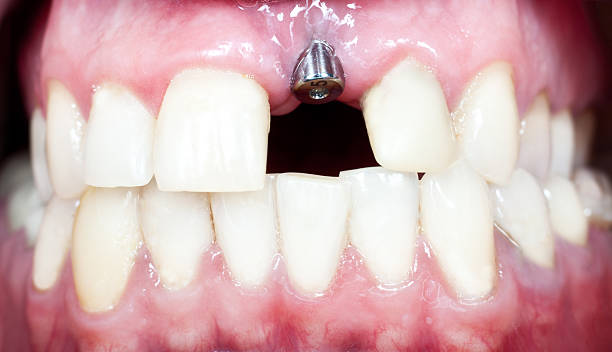
Condition: hypodontia